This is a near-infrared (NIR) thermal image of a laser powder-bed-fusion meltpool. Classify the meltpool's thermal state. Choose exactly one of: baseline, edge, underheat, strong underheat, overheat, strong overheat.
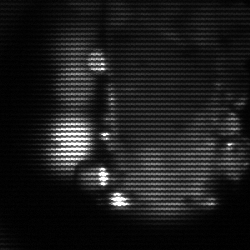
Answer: strong underheat